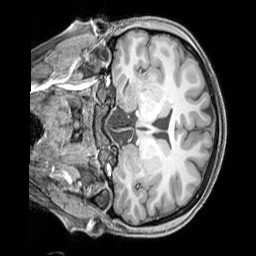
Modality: T1w
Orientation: coronal
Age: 21
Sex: female
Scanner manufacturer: siemens
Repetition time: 2.3 s
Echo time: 0.00226 s